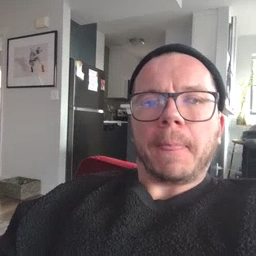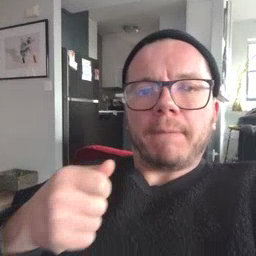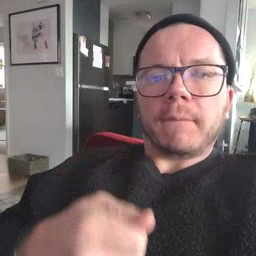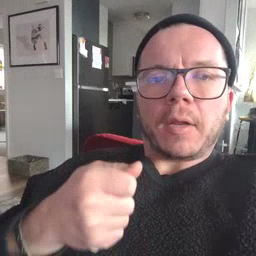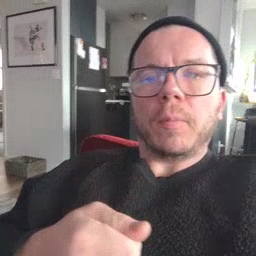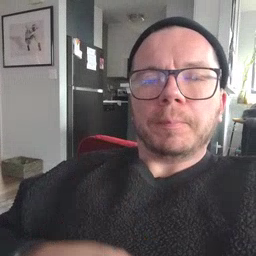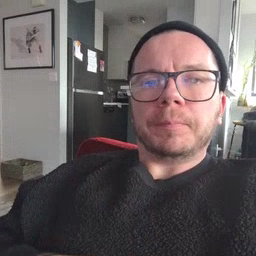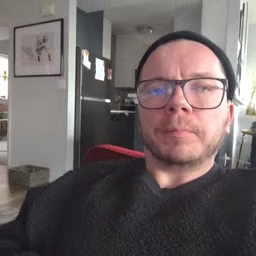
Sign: vacuum